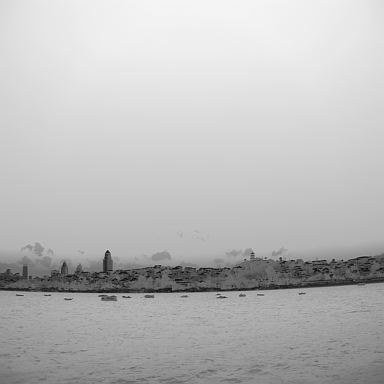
There are ten bulk_carriers in the infrared image.